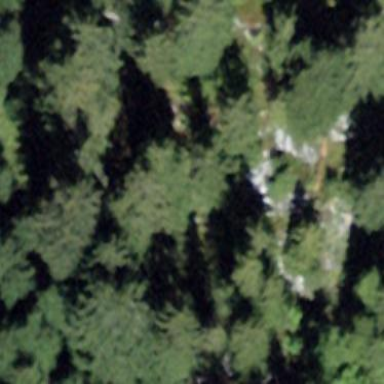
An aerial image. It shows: Forest area.